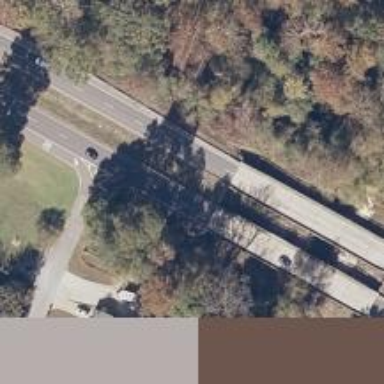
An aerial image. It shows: Bridge over dual carriageway trunk highway.